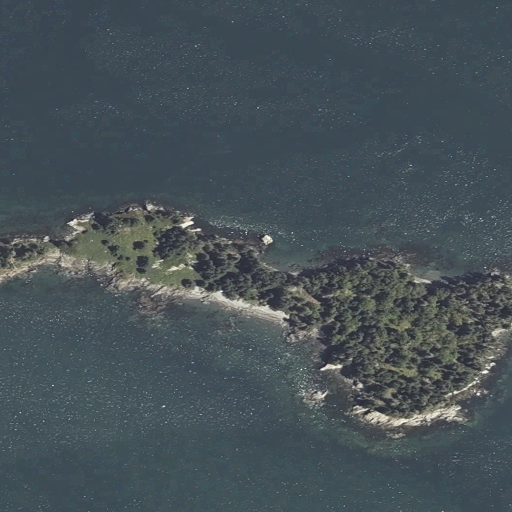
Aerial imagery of island in Maine named Crow Island containing open water, herbaceous wetlands, evergreen forest, and woody wetlands